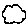
Label: cloud